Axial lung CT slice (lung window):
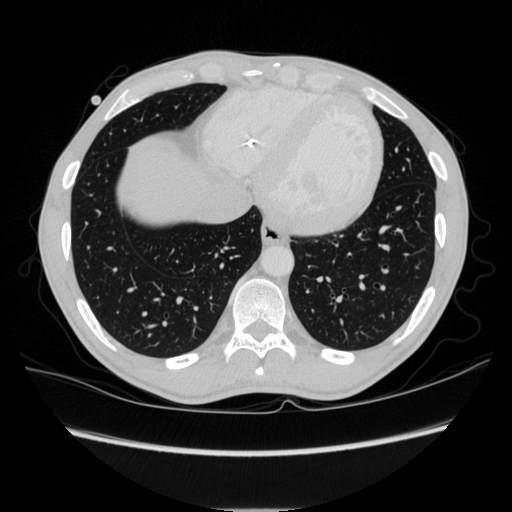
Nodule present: no